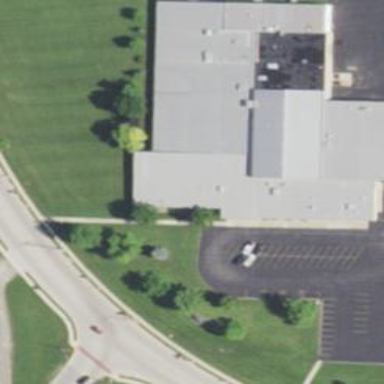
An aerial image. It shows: School building.